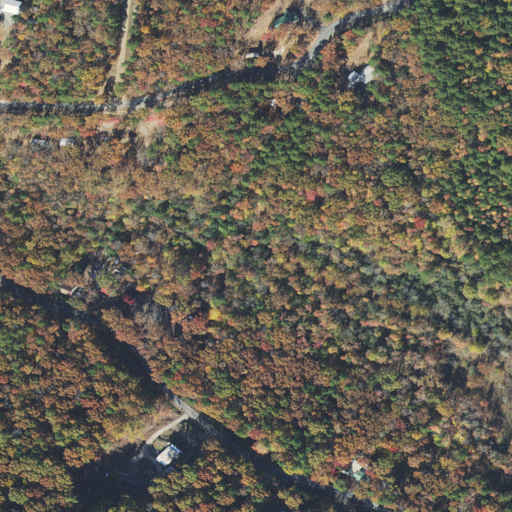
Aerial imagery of valley in Arkansas named Sweet Suck Hollow containing deciduous forest, mixed forest, open development, evergreen forest, woody wetlands, and low intensity development